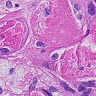
Metastatic tissue present: yes